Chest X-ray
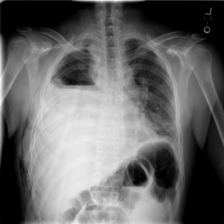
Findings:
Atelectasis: negative
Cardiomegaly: negative
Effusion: positive
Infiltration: negative
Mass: positive
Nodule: negative
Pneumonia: negative
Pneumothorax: negative
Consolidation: negative
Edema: negative
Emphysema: negative
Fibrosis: negative
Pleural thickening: negative
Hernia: negative